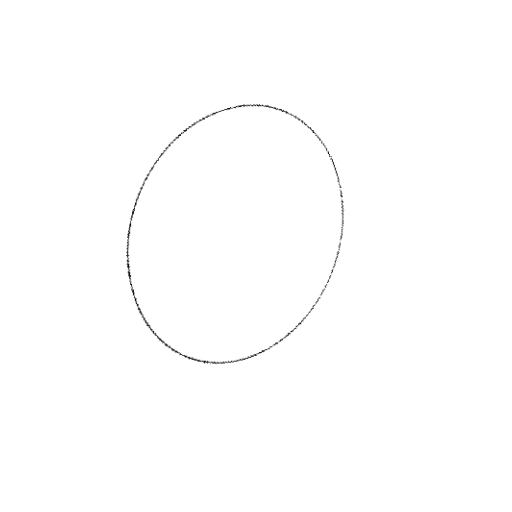
Crossing number: 0